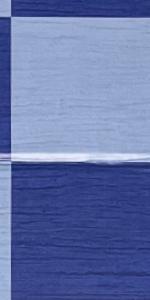
Label: Empty